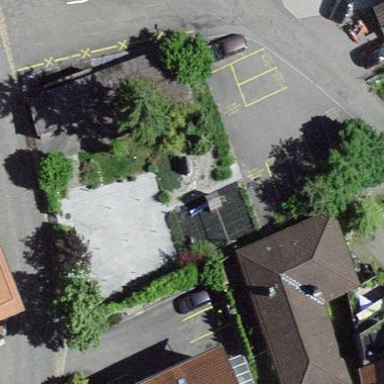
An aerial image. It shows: Street side parking area.